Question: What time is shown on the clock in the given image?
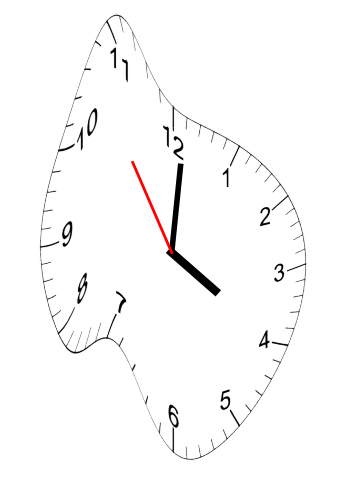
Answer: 04:00:54